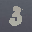
Label: 3